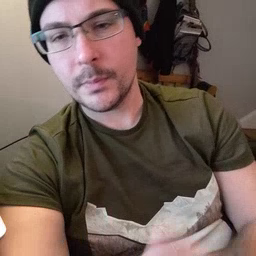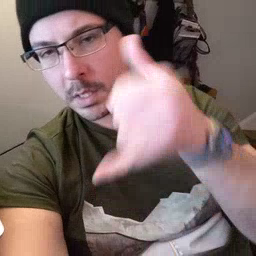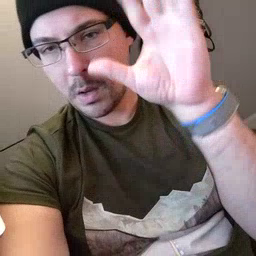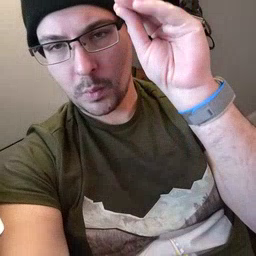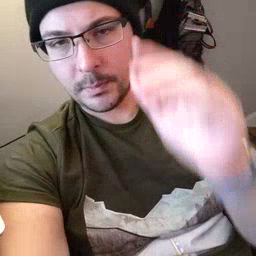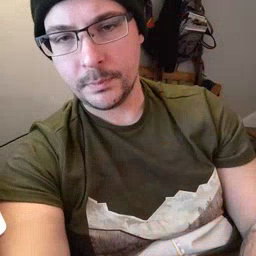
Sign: cowboy